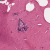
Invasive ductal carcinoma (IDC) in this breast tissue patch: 0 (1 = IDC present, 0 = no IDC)